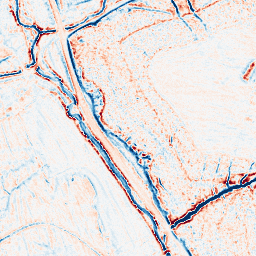
Category: edge_preserving
Decomposition family: bilateral
Decomposition parameters: d: 9
sigma_color: 150
sigma_space: 100
Upsampling method: bicubic
Upsampling parameters: scale: 8
Upsampling scale: 8